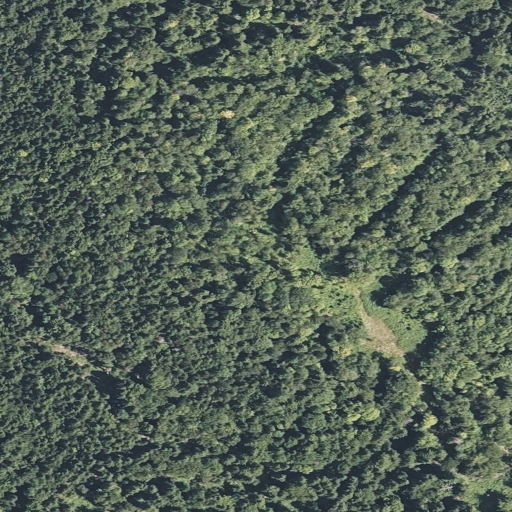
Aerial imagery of mountain in Maine named Buck Knoll containing mixed forest, deciduous forest, and evergreen forest